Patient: sex F, age 62
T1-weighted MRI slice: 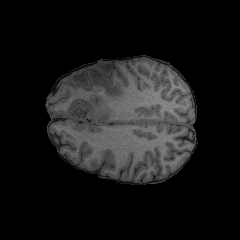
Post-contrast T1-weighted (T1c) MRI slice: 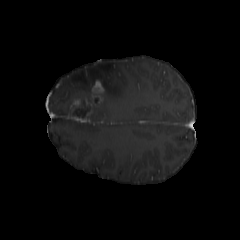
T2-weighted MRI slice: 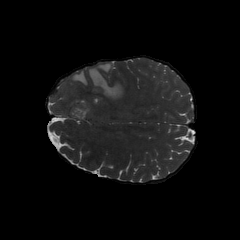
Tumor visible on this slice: yes
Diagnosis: Glioblastoma, IDH-wildtype
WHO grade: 4